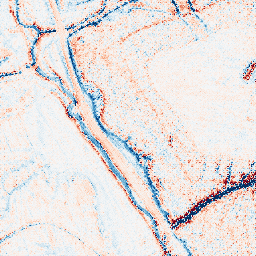
Category: edge_preserving
Decomposition family: bilateral
Decomposition parameters: d: 15
sigma_color: 50
sigma_space: 150
Upsampling method: regularized
Upsampling parameters: scale: 2
lambda_reg: 0.1
Upsampling scale: 2